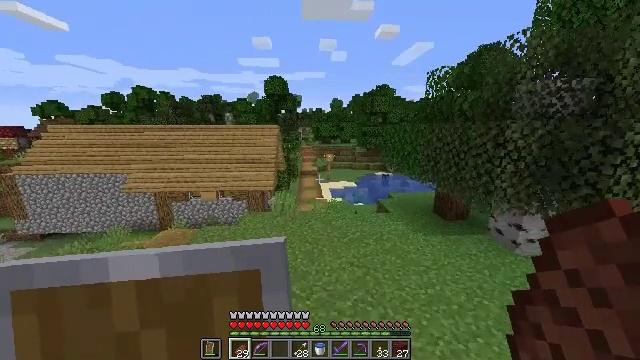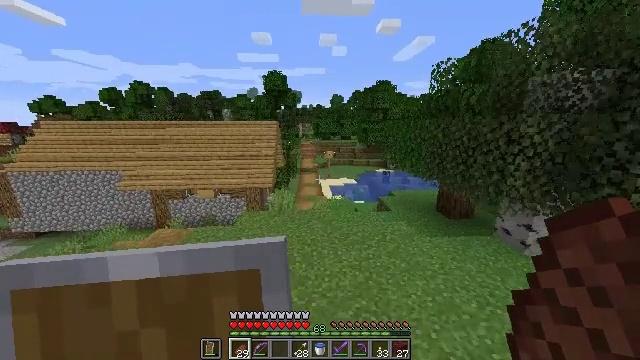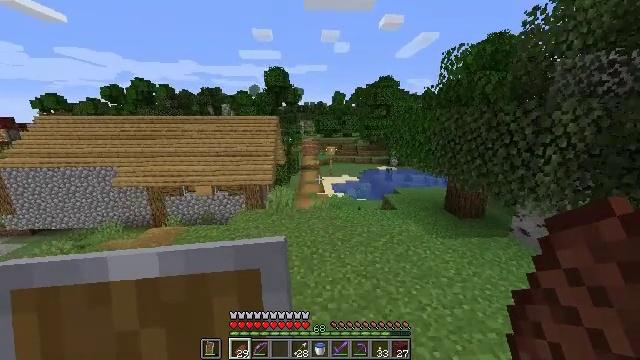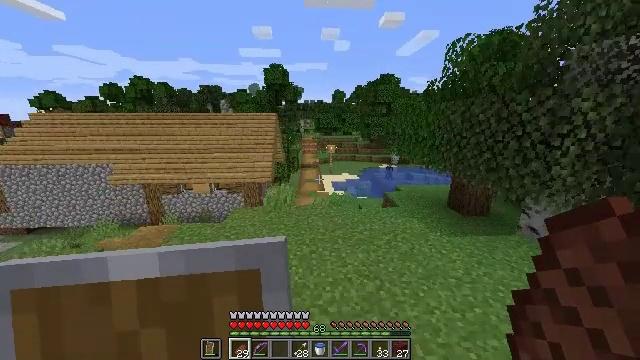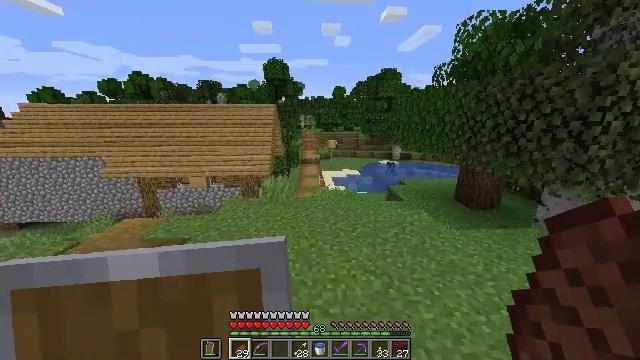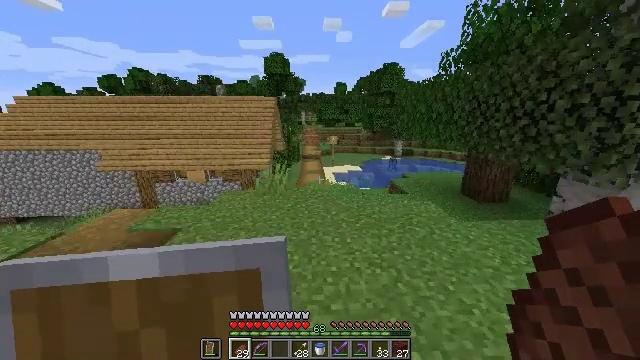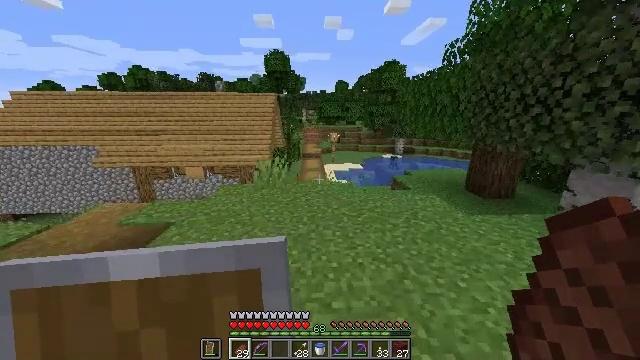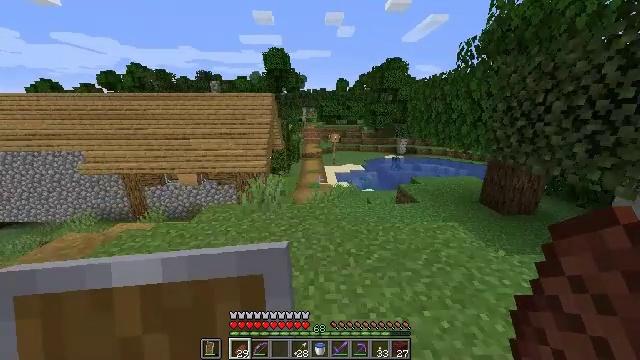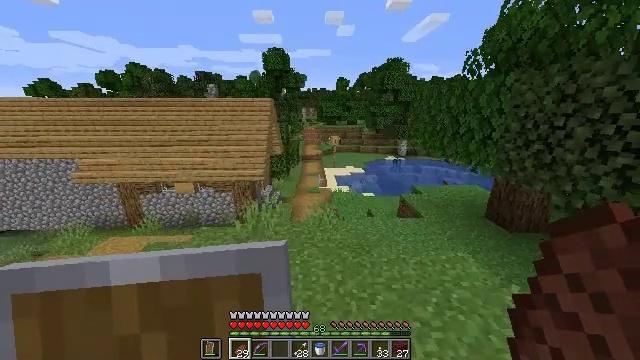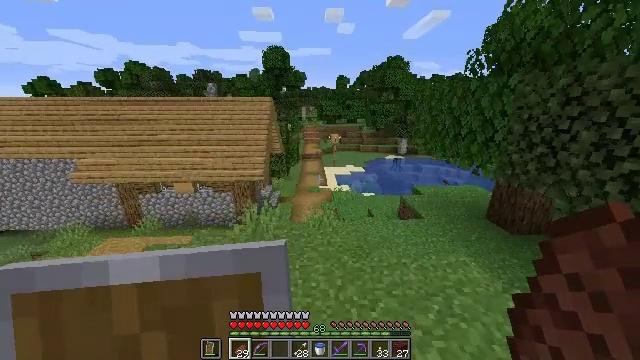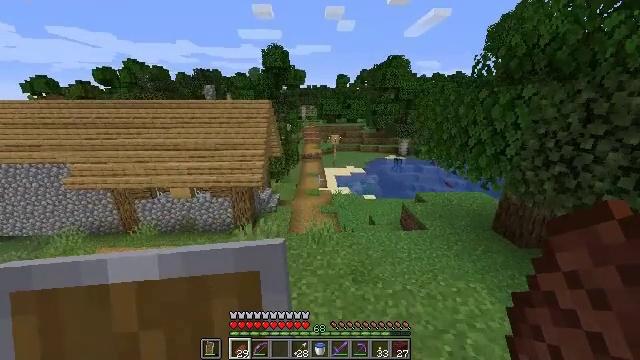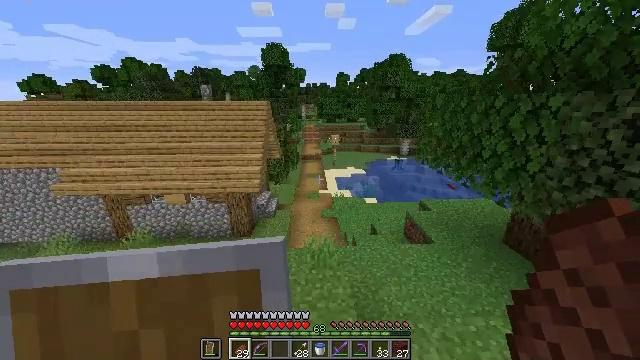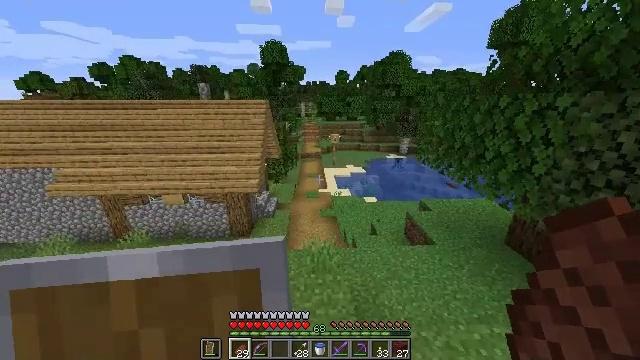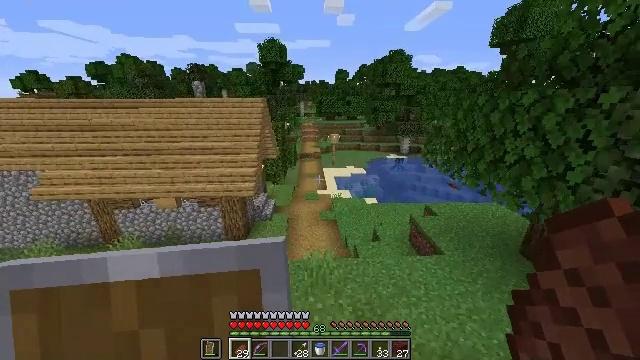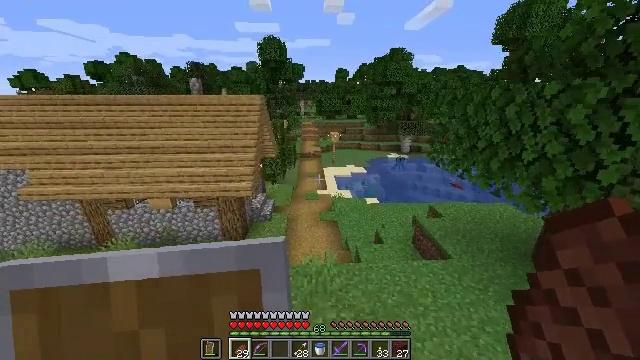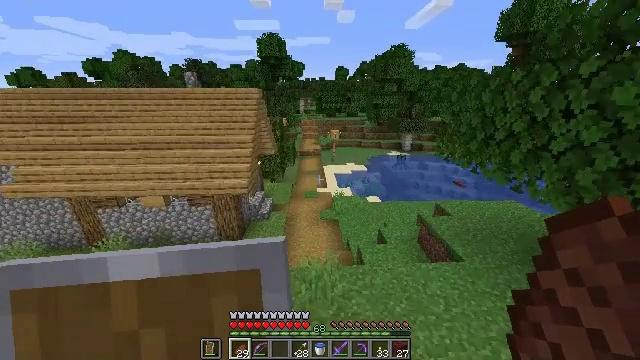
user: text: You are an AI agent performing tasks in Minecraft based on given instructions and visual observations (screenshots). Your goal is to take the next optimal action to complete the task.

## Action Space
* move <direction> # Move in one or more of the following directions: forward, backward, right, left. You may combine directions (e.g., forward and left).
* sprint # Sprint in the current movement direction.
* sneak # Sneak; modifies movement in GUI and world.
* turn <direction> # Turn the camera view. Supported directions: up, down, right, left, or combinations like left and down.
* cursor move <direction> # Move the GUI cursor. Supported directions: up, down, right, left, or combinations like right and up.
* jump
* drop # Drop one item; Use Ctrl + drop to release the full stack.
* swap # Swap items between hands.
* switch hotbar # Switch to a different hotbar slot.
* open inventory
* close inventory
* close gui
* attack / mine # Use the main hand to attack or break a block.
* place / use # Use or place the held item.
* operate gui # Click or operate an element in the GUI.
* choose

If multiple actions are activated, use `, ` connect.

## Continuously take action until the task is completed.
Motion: motion action
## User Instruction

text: Break the pumpkin to collect it.
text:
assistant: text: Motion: move forward, jump
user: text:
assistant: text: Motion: move forward, jump
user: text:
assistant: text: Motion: move forward, jump
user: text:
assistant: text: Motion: move forward, jump
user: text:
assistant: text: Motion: move forward, jump
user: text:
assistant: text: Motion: move forward, jump
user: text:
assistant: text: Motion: move forward, jump
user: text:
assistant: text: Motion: move forward, jump
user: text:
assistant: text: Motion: move forward, jump
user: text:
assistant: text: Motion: move forward, jump
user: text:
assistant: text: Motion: move forward, jump
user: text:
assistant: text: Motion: move forward, jump
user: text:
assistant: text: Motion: move forward, jump
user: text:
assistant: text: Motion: move forward
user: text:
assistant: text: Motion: move forward
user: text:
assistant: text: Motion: move forward and move right
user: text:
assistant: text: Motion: move forward and move right
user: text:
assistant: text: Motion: move forward and move right
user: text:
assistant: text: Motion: move forward and move right
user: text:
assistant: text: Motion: move forward and move right
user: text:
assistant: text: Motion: move forward and move right
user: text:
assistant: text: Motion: move forward and move right
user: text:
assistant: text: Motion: move forward and move right
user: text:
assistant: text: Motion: move forward and move right, turn left
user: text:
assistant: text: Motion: move forward and move right
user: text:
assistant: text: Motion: move forward
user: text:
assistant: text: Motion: move forward, turn left
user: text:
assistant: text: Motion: move forward
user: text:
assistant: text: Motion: move forward
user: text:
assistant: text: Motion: move forward